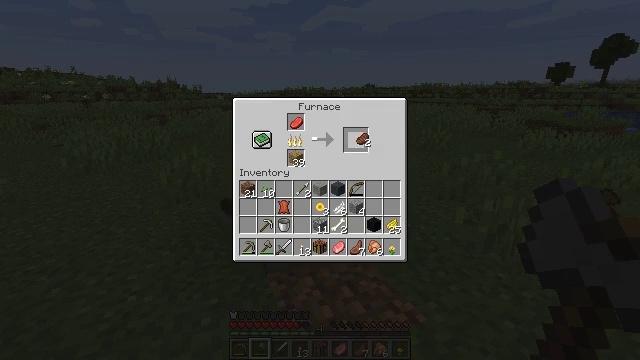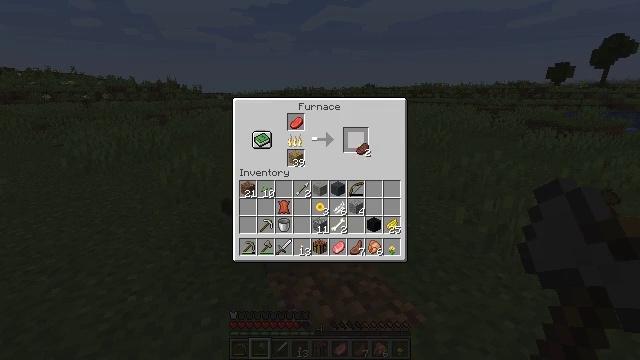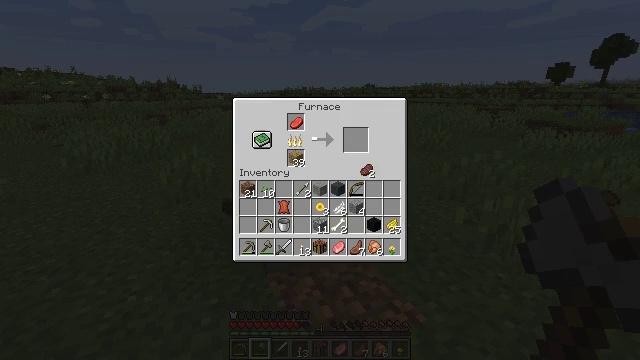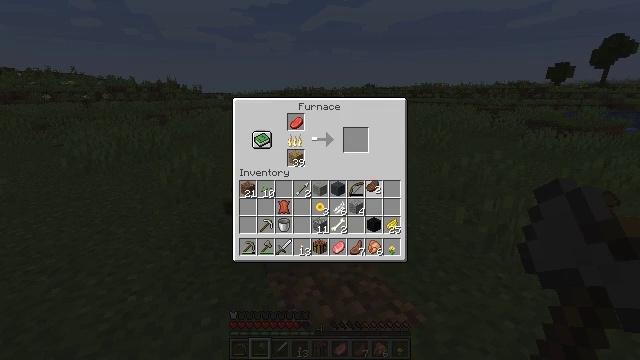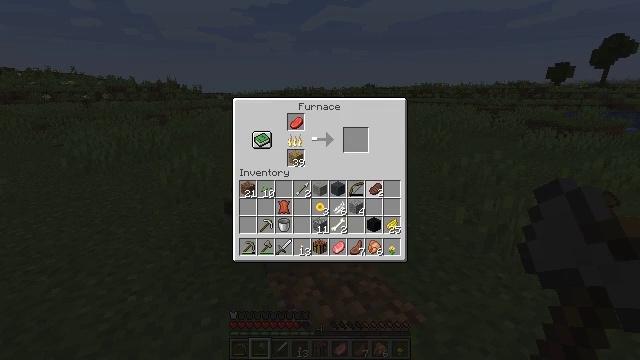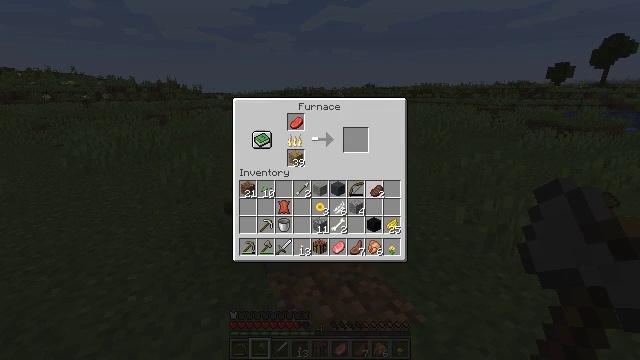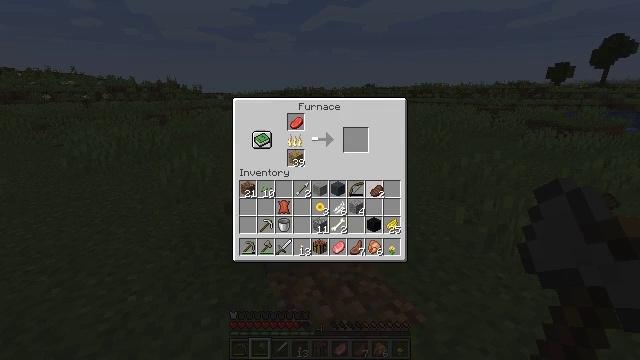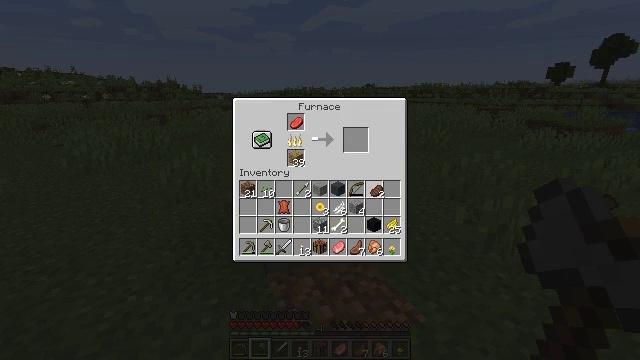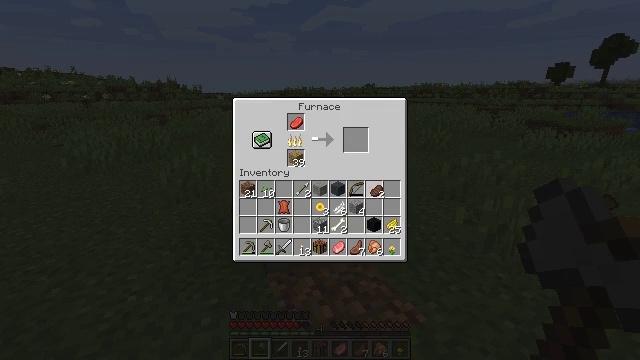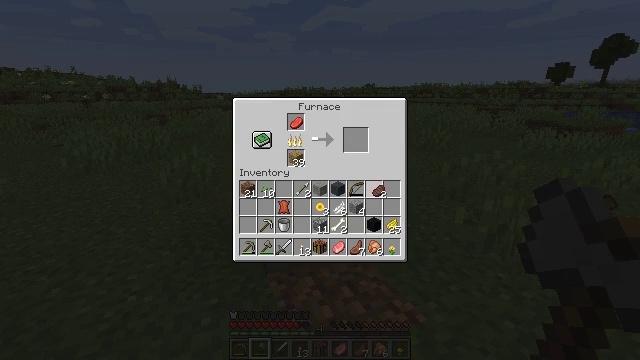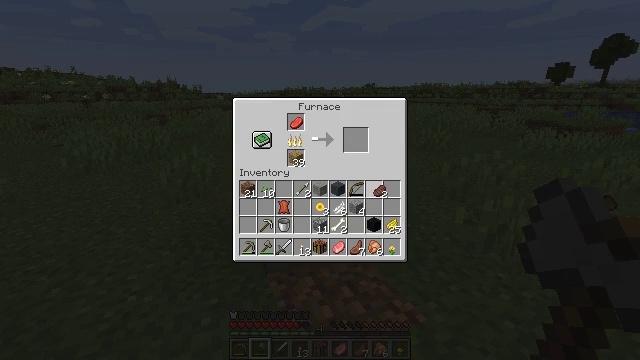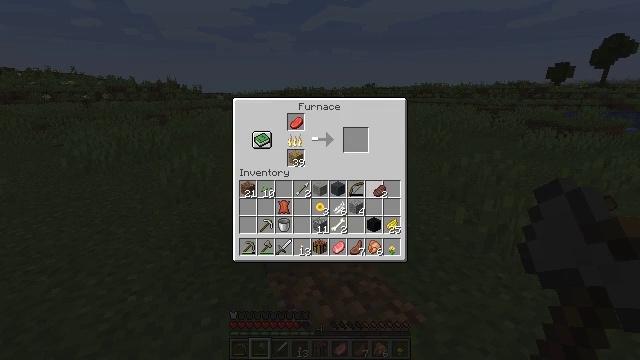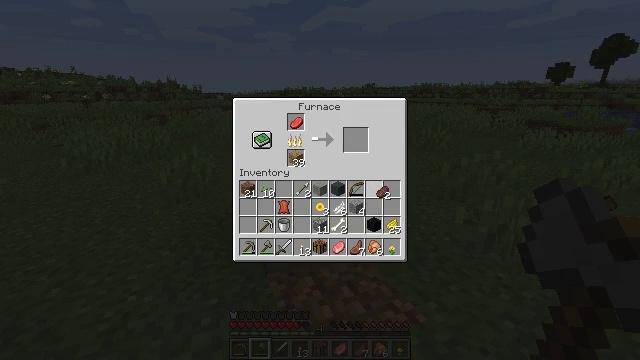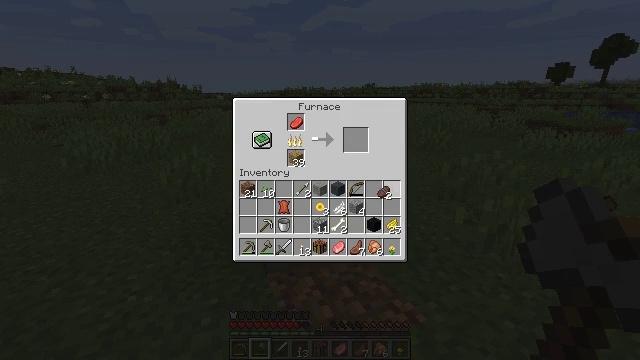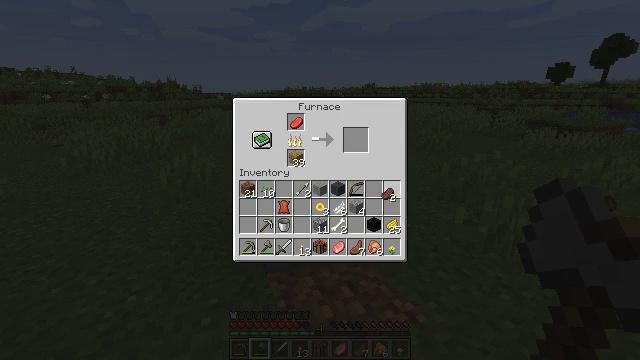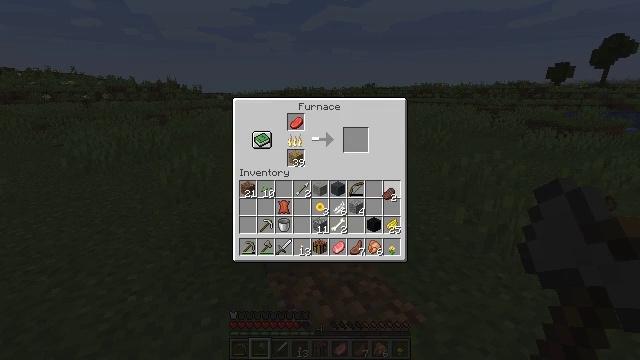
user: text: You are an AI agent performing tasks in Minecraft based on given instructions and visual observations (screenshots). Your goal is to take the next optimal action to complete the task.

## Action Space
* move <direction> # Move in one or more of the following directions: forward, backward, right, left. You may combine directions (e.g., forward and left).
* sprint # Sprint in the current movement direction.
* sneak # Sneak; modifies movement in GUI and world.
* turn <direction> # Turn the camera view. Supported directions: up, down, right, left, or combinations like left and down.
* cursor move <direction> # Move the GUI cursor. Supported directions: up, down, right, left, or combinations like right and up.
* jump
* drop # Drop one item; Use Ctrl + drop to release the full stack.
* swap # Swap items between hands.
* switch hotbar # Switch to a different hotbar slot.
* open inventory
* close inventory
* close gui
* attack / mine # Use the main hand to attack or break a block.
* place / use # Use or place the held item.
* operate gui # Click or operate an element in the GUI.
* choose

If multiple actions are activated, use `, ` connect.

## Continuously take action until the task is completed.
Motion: motion action
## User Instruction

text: Use the crafting interface to create bone meal.
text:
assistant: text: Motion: cursor move down, open gui
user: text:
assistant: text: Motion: cursor move down
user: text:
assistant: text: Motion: cursor move down
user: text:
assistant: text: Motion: no_op
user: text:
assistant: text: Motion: no_op
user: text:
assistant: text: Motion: no_op
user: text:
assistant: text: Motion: no_op
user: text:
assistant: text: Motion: no_op
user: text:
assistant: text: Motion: no_op
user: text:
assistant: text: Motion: no_op
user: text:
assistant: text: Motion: no_op
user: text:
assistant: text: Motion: no_op
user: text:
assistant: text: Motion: no_op
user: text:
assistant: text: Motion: operate gui
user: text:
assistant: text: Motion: operate gui
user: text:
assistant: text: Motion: operate gui
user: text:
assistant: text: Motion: no_op
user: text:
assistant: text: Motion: no_op
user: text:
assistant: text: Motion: no_op
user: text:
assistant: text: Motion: no_op
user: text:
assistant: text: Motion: no_op
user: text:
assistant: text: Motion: no_op
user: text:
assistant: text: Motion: no_op
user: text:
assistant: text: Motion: cursor move left and up
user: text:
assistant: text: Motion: no_op
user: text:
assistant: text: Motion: no_op
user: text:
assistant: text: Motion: no_op
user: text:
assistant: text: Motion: cursor move left and down
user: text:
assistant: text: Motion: cursor move left and down
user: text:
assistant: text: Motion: no_op